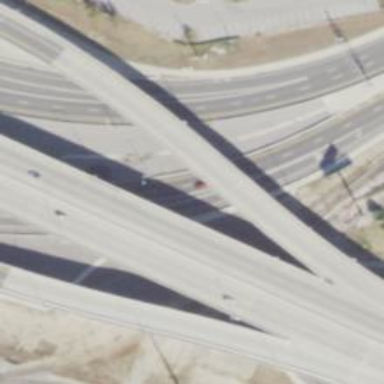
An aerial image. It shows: Bridge over trunk highway with expressway.